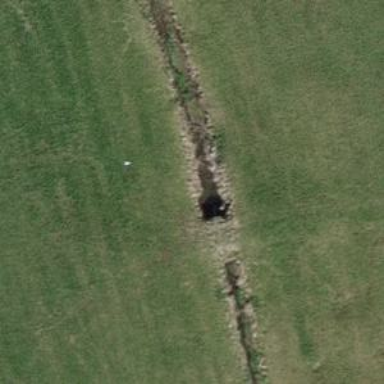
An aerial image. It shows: Culvert tunnel.